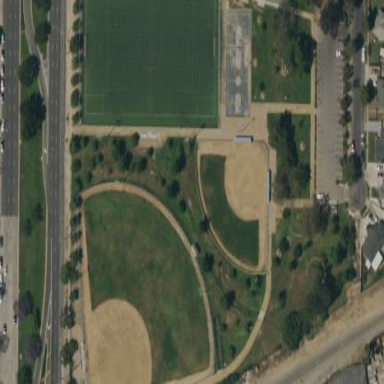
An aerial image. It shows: Baseball pitch for leisure and sports activities.